Question: I've seen quite a few problems with UIRefreshControl, and I'm having a problem as well with my UITableViewController. The problem occurs so randomly and henceforth I cannot figure out why or how it happens.
The problem is that sometimes when you scroll down on the tableView, the UIRefreshControl appears in the wrong place, and what seems like above/on top of the tableView itself. I'm attaching a screenshot of what the problem looks like, and also my code used to add the UIRefreshControl and it's refreshing method as well.
I appreciate any help offered!

'''
- (void)viewDidLoad
{
self.refreshControl = [[UIRefreshControl alloc] init];
[self.refreshControl addTarget:self action:@selector(refreshing:) forControlEvents:UIControlEventValueChanged];
[self.tableView addSubview:self.refreshControl];
self.tableView.tableFooterView = [[UIView alloc] init];
}
- (void)refreshing:(UIRefreshControl*)refreshControl
{
[refreshControl beginRefreshing];
[UIApplication sharedApplication].networkActivityIndicatorVisible = YES;
[refreshControl endRefreshing];
[UIApplication sharedApplication].networkActivityIndicatorVisible = NO;
}
'''
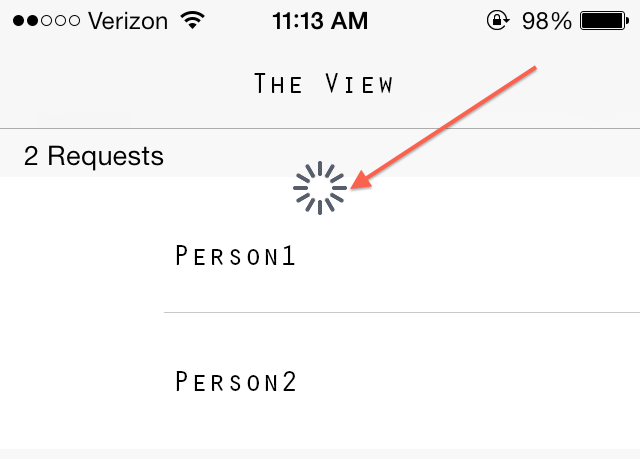
Answer: This is a known bug with iOS7; sometimes the refresh control is put incorrectly in the front of the view hierarchy instead of back. You can counter part of the problem by sending it to back after layout:
'''
- (void)viewDidLayoutSubviews
{
[super viewDidLayoutSubviews];
[self.refreshControl.superview sendSubviewToBack:self.refreshControl];
}
'''
Animation will still be imperfect, but at least it will still be below the table view. Please open a <URL> for this issue.
Also, as stated in another answer, you should not add the refresh control to the view hierarchy yourself. The table view controller will do that for you. But that is not the issue here.
'''
override func viewDidLayoutSubviews() {
super.viewDidLayoutSubviews()
refreshControl?.superview?.sendSubview(toBack: refreshControl!)
}
'''